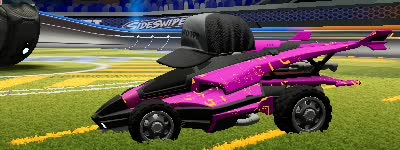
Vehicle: aftershock